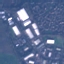
Land use / land cover: Industrial